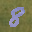
Label: 8